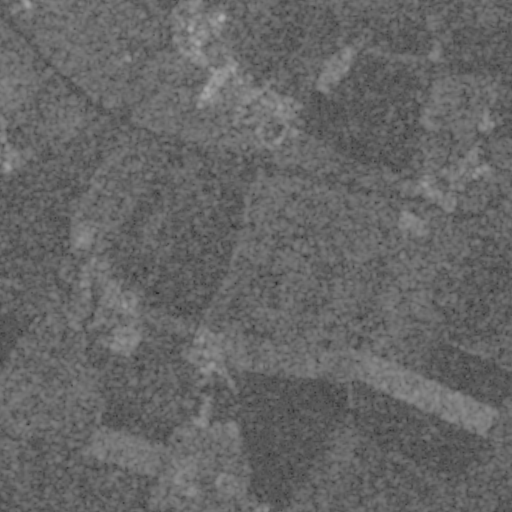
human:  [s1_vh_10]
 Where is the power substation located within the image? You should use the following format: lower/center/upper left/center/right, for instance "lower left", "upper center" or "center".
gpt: The power substation is located in the upper right of the image.
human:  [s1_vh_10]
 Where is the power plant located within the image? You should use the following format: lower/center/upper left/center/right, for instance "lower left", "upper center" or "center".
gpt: There is no power plant in the image.

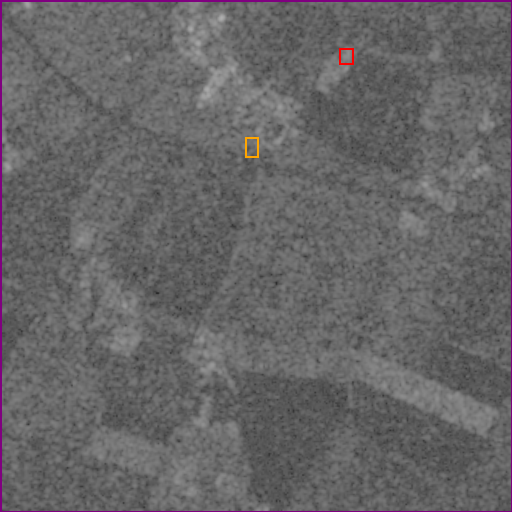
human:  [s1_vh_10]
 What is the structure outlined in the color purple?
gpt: The structure outlined in purple is a crop field.
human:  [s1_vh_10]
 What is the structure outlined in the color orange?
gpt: The structure outlined in orange is a park.
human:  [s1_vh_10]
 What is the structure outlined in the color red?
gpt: The structure outlined in red is a power substation.
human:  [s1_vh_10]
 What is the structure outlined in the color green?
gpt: There is no green outline.